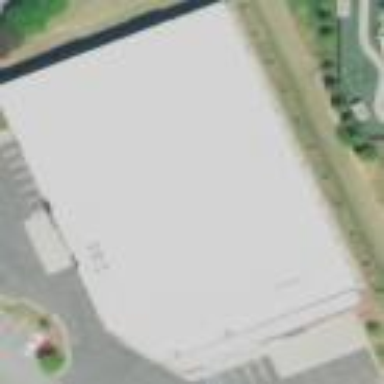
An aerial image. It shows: Building used for storage rental.